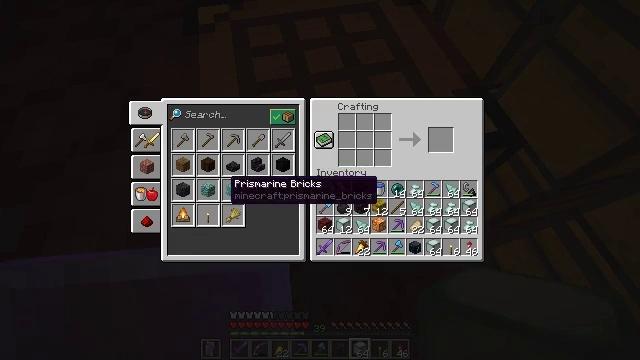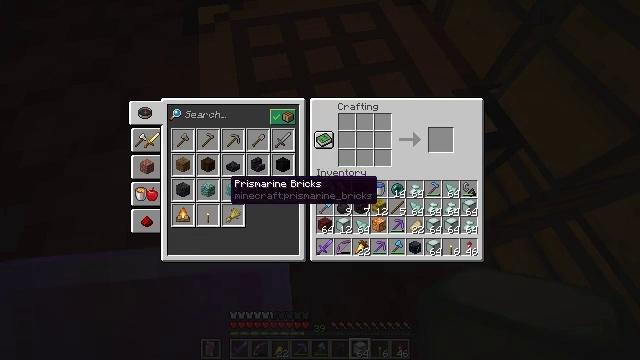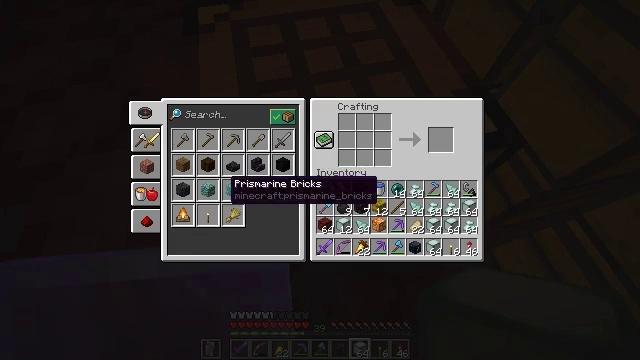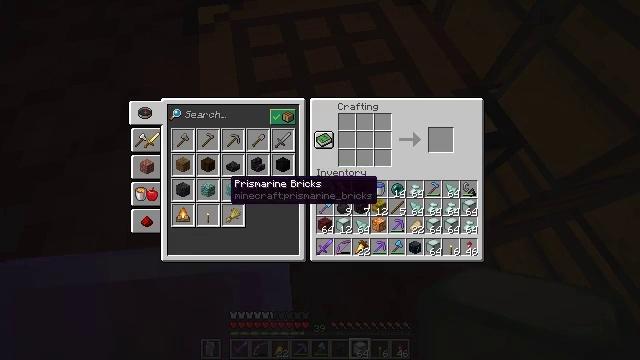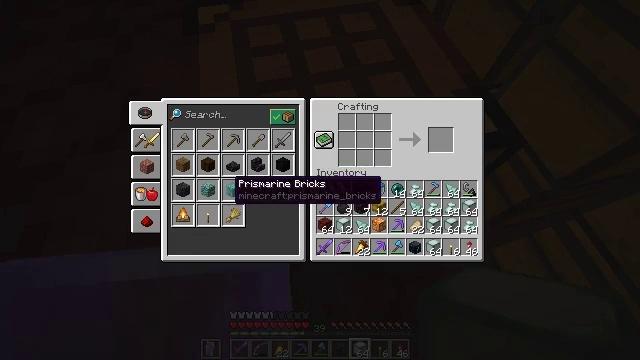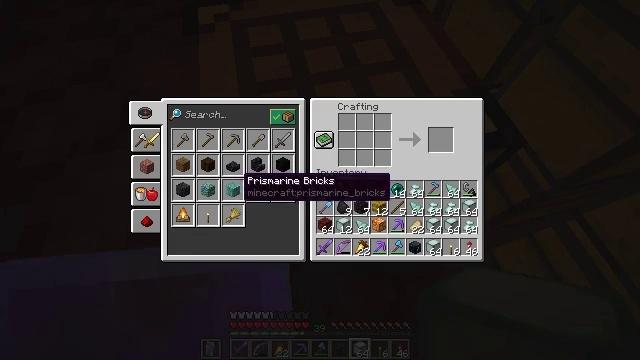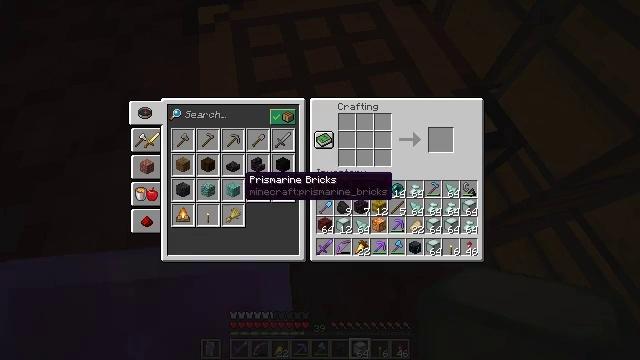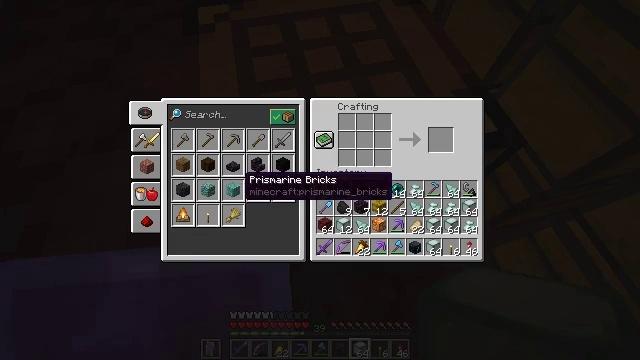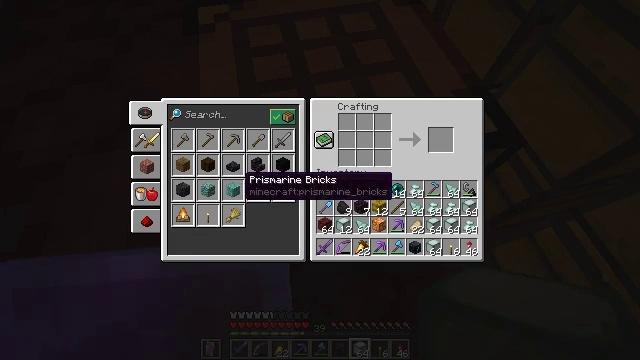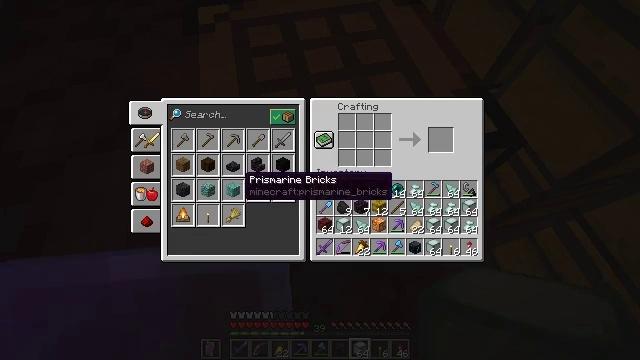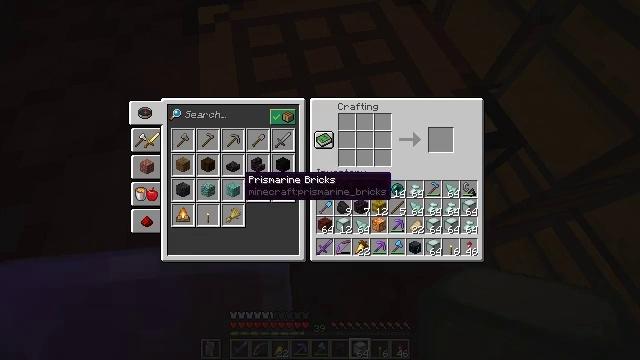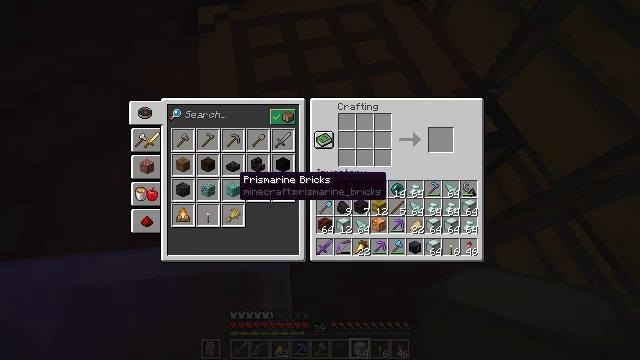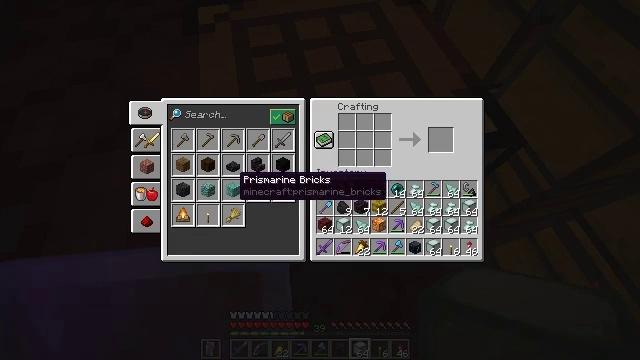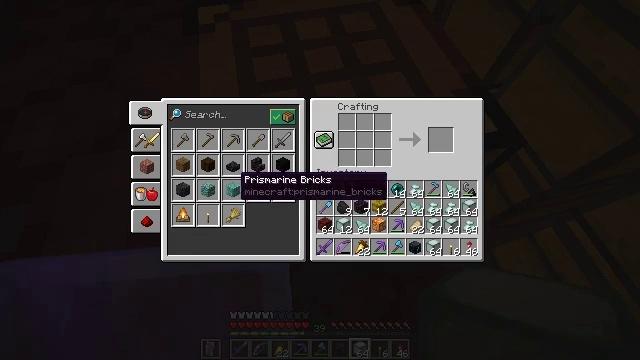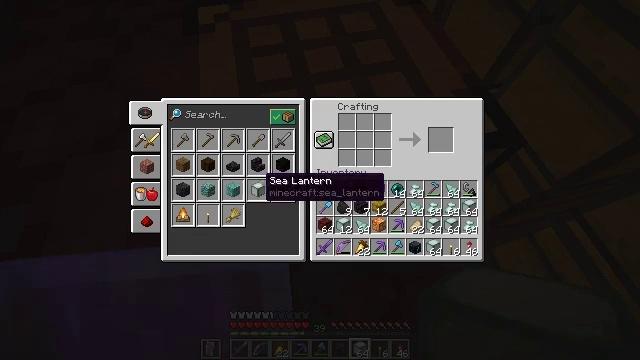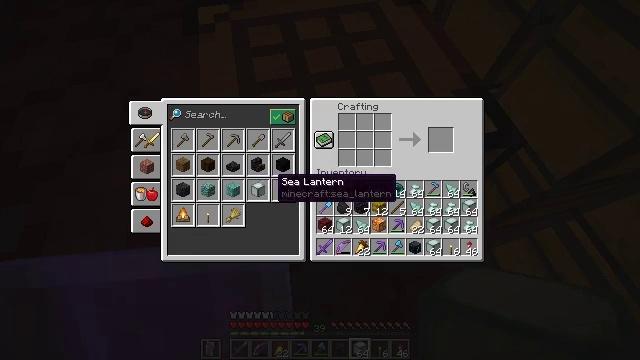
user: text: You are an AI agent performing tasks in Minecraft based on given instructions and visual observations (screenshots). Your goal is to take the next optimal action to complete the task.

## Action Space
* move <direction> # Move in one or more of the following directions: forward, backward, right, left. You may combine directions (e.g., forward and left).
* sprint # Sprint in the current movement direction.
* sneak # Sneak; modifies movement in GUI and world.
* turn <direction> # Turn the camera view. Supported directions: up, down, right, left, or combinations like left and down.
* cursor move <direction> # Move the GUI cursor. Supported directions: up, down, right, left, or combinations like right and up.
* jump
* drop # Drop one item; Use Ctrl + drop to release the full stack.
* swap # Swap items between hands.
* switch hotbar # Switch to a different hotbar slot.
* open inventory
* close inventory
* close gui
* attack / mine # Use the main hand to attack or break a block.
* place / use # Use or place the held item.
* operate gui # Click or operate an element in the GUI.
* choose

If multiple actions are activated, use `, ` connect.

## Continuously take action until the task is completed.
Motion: motion action
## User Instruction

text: Use materials to craft a sea lantern.
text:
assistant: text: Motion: no_op
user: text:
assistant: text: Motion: sneak
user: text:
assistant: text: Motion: sneak
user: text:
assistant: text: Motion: sneak
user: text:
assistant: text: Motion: sneak, cursor move right
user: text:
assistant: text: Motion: sneak
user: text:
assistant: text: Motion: sneak
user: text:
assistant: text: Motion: sneak
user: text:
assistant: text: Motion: sneak
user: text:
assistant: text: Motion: sneak
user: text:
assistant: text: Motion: sneak
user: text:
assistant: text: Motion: sneak
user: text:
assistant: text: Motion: sneak
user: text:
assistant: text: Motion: sneak, cursor move right
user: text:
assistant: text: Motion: sneak, cursor move right
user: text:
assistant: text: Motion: sneak
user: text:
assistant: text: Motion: sneak
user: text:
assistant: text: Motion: sneak
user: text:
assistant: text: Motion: sneak, cursor move left
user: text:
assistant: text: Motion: sneak
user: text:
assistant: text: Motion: sneak
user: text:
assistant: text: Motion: sneak
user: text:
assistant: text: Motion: sneak
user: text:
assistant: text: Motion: sneak, operate gui
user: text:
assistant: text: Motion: sneak, operate gui
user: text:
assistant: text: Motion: sneak, operate gui
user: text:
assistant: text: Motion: sneak, cursor move right
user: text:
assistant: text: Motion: sneak, cursor move right and up
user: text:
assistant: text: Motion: sneak, cursor move right and up
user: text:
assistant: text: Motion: sneak, cursor move right and up